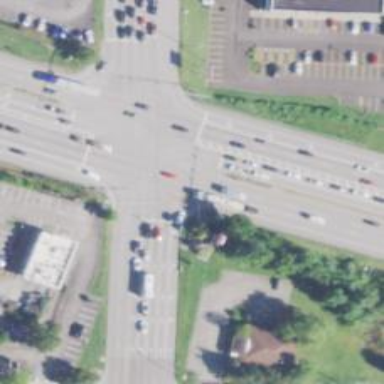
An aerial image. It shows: This image shows trunk highway that functions as expressway.